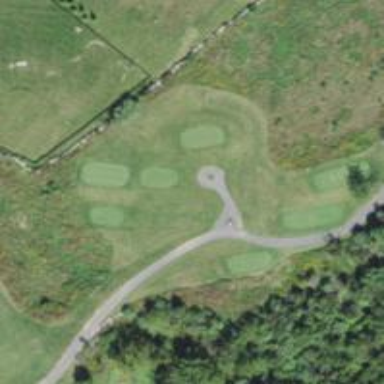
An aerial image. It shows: Service road designated as golf cart path.